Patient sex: M
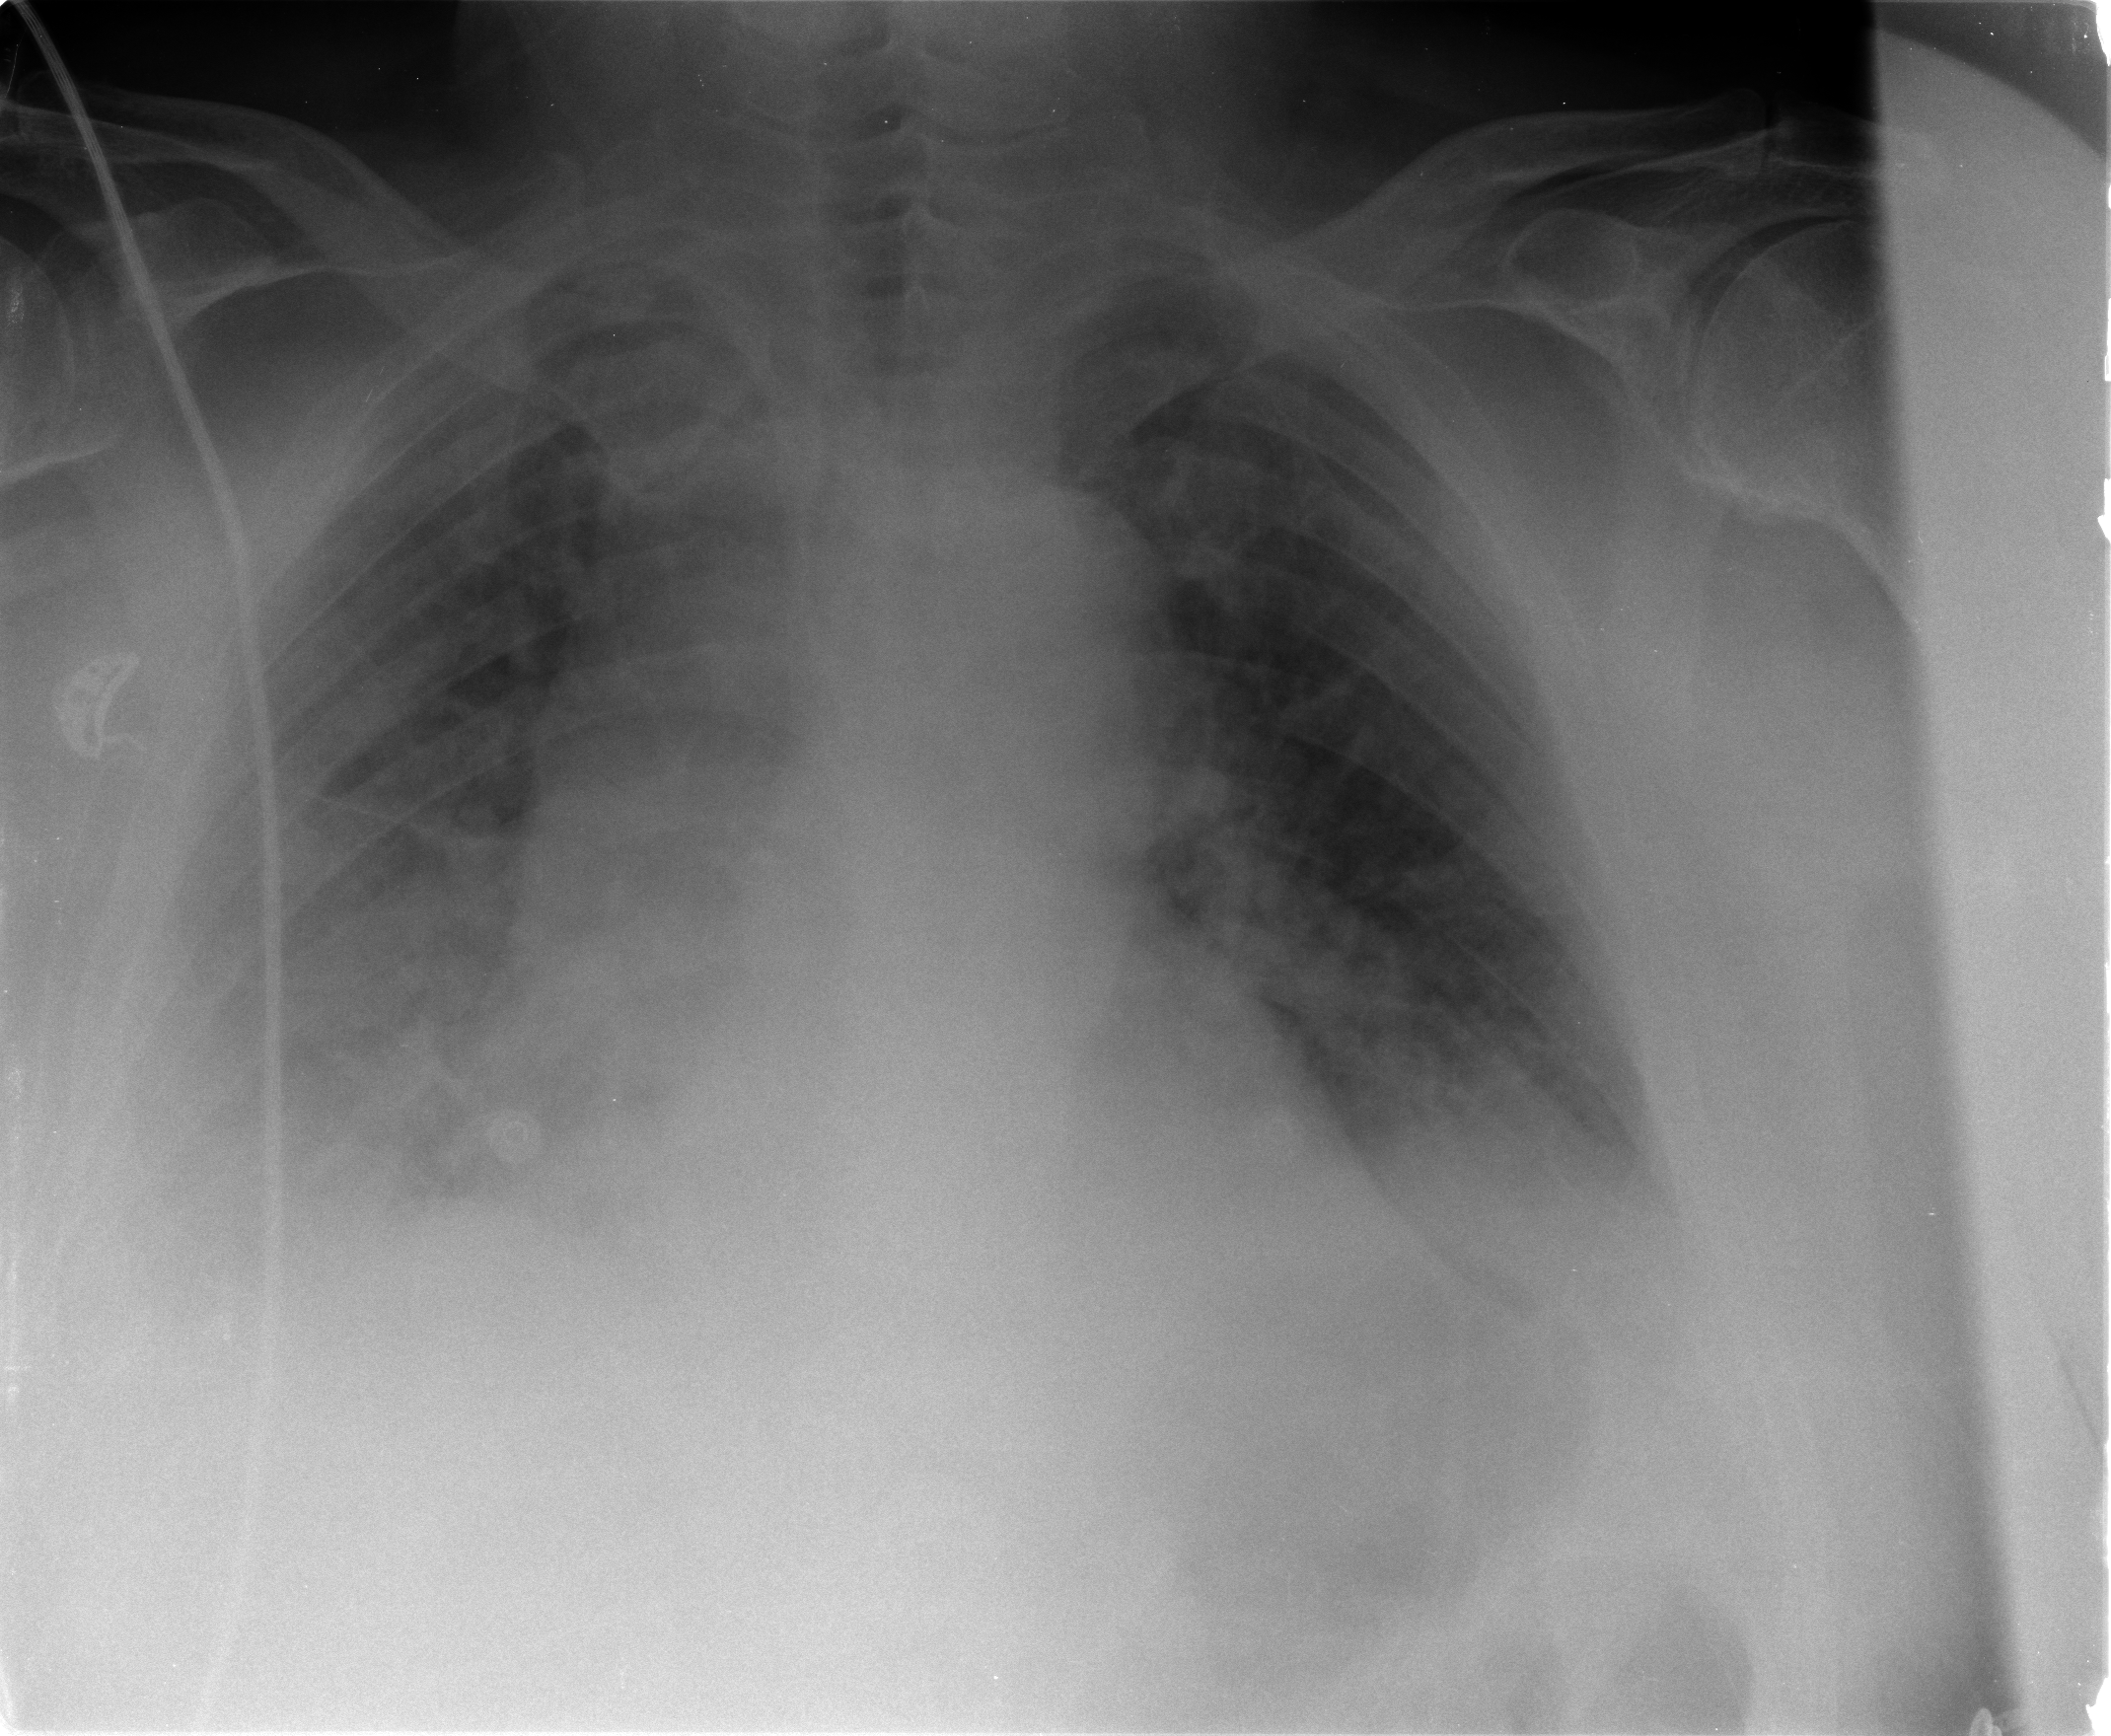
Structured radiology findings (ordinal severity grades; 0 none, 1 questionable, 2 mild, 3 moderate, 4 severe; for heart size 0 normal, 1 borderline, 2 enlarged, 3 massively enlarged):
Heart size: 2
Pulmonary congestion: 2
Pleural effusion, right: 3
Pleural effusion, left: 2
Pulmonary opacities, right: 3
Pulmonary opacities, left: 2
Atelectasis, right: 2
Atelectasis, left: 2